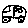
Label: car